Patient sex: F
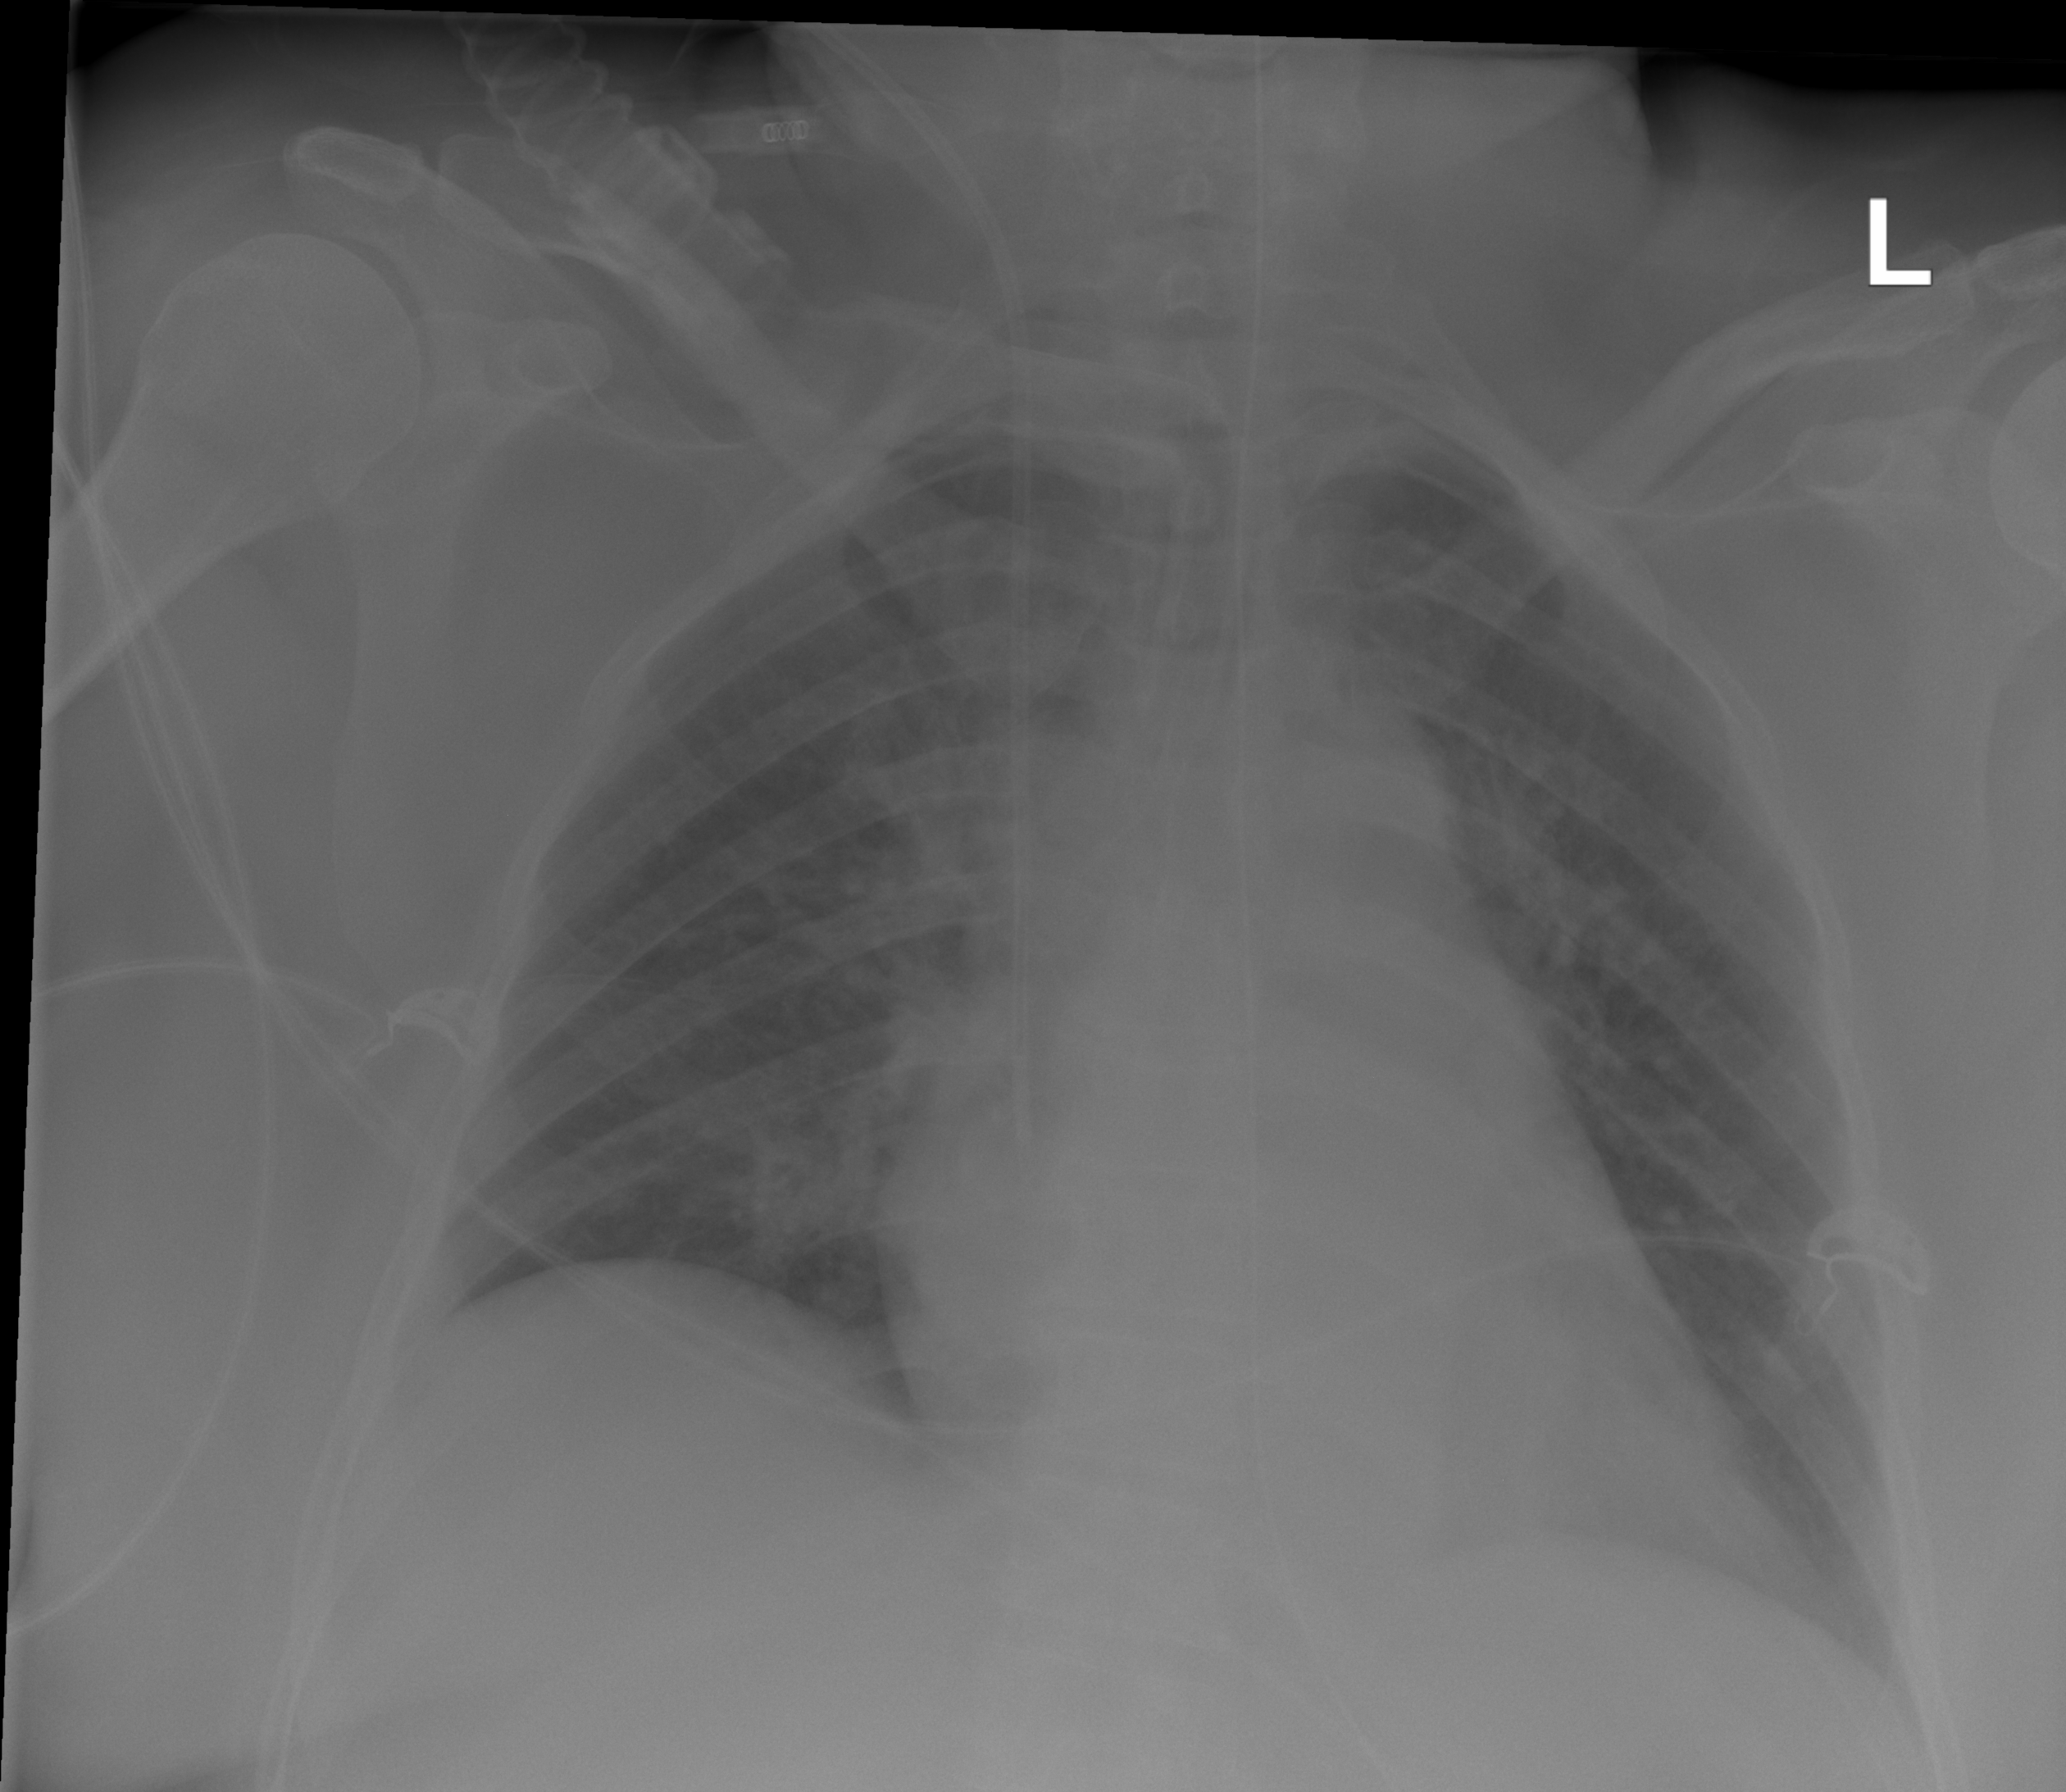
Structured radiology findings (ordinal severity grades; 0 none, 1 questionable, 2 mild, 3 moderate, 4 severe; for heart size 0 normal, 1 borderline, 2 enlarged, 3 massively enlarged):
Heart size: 2
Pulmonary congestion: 0
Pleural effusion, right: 0
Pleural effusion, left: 0
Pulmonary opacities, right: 3
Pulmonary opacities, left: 2
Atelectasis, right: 0
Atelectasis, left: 0